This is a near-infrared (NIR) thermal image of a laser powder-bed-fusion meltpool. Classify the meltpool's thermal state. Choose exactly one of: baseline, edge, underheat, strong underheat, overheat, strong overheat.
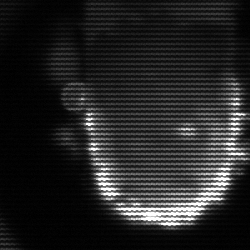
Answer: baseline